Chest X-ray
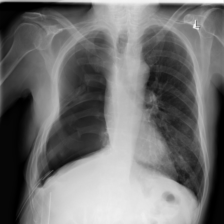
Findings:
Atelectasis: negative
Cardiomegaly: negative
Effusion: negative
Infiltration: positive
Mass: negative
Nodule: negative
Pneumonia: negative
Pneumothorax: negative
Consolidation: negative
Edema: negative
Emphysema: negative
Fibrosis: negative
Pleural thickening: negative
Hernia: negative